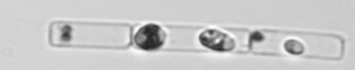
Label: Guinardia_delicatula_TAG_internal_parasite